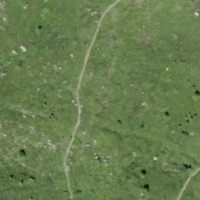
EUNIS habitat code: 26
Species observed at this site:
Sempervivum montanum